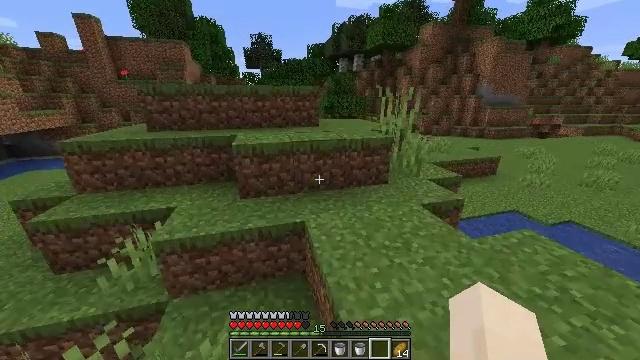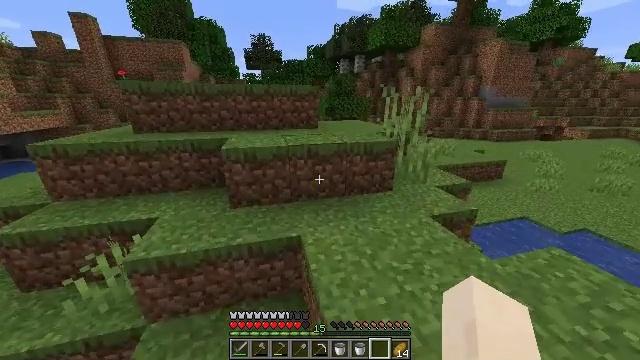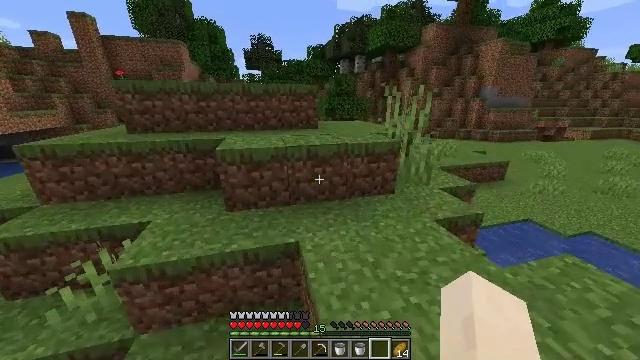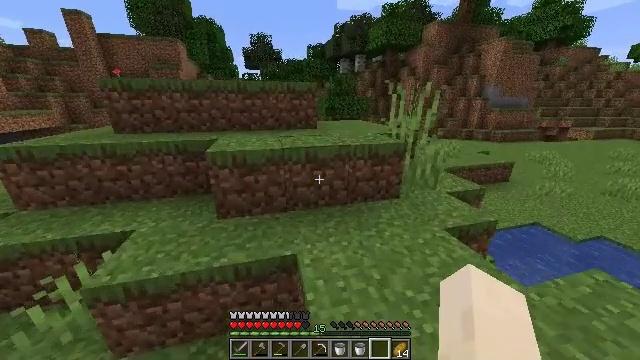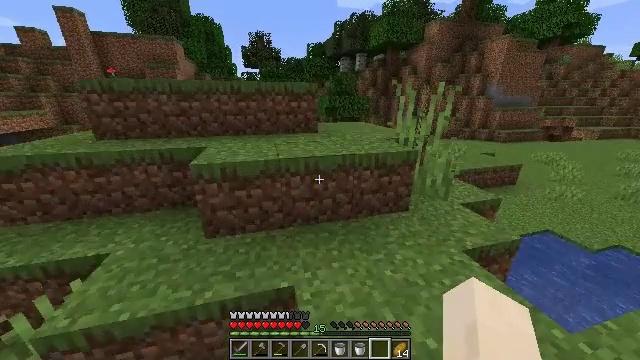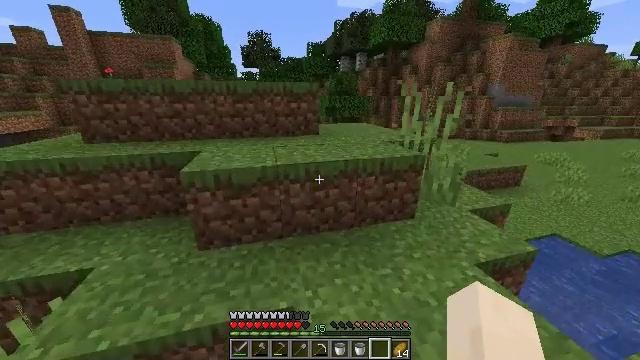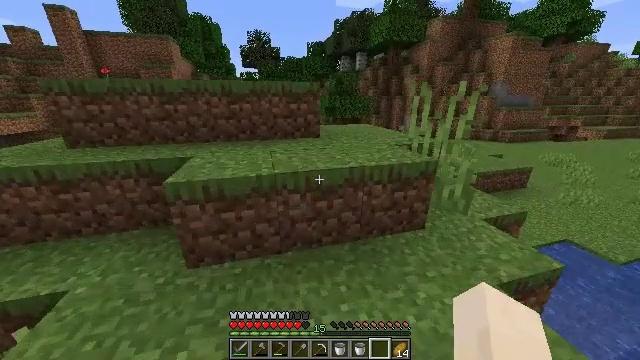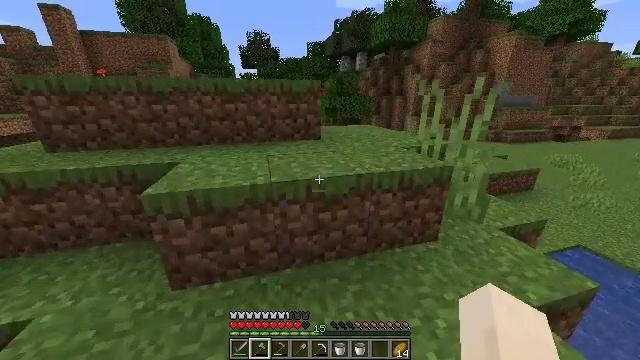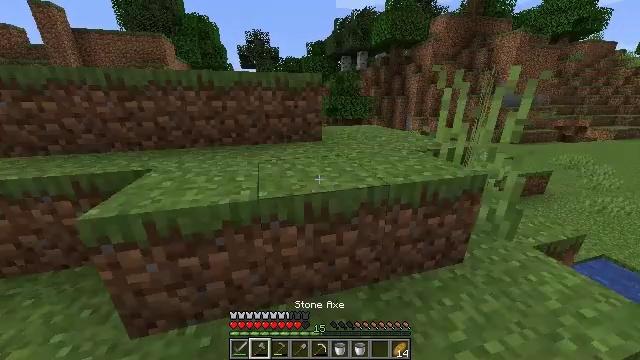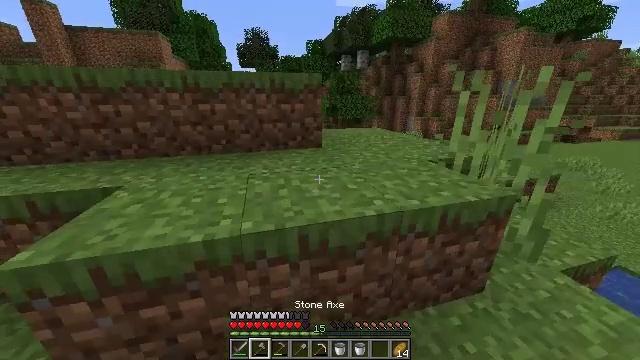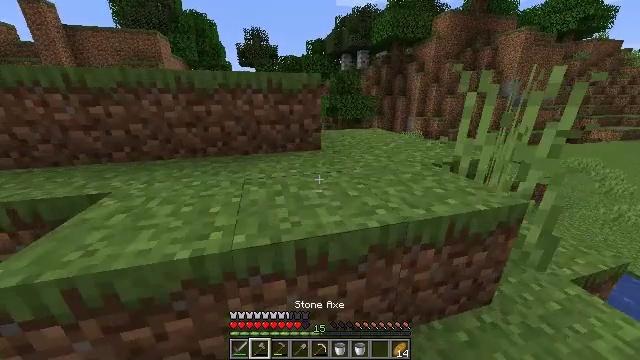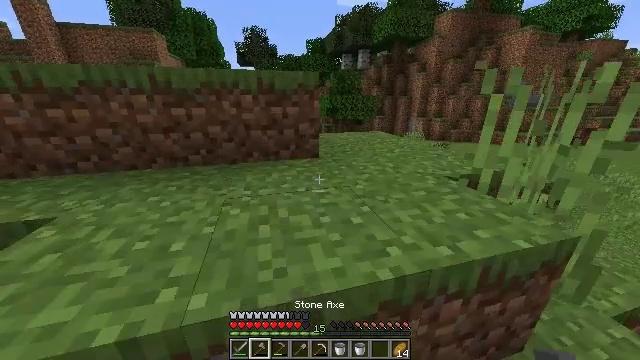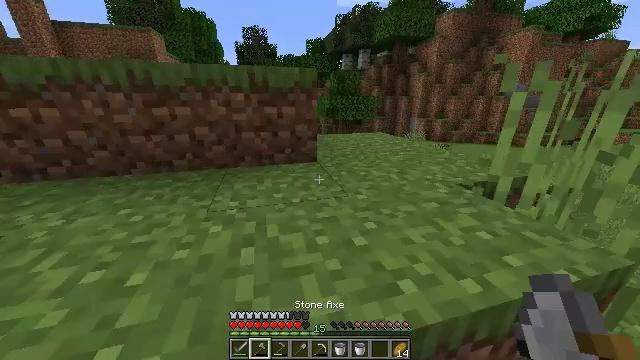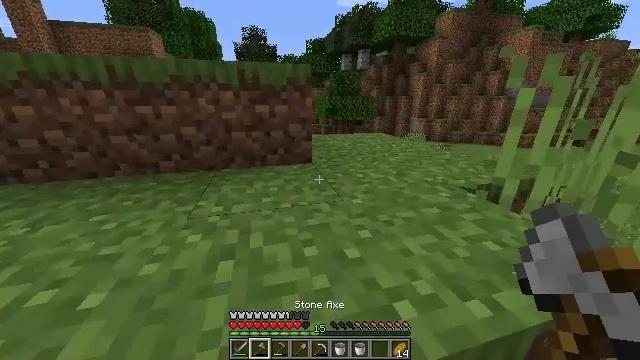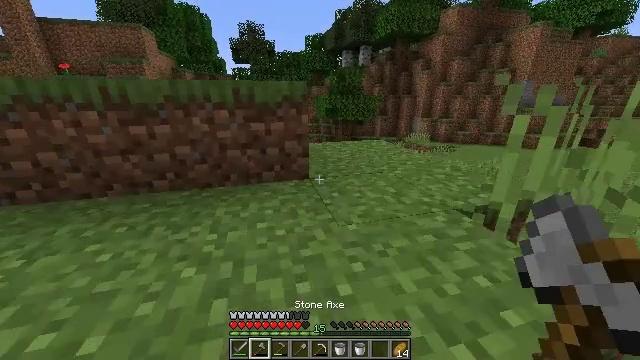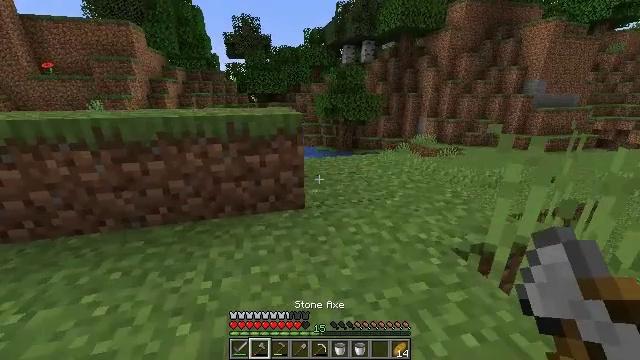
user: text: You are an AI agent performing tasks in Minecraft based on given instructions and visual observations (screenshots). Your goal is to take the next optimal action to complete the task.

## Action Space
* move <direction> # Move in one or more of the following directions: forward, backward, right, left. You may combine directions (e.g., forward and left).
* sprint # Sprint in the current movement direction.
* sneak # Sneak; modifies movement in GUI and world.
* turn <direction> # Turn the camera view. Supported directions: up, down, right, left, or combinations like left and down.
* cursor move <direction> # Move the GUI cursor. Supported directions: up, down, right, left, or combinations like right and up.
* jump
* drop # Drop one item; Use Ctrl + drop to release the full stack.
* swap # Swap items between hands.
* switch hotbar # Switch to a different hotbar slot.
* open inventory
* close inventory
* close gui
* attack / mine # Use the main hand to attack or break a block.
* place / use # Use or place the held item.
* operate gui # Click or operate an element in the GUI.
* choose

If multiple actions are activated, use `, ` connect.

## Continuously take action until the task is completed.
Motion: motion action
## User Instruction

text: Collect oak log for crafting.
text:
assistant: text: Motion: move forward
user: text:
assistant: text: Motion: move forward
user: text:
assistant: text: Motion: move forward
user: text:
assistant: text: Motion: move forward
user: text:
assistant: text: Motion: move forward
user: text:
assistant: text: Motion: move forward
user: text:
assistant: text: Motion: move forward, switch to hotbar 2
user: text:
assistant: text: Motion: move forward, switch to hotbar 2
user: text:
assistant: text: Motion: move forward, switch to hotbar 2
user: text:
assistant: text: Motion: move forward, switch to hotbar 2
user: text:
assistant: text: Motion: move forward
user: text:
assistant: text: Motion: move forward
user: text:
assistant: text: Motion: move forward
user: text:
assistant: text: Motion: move forward, jump
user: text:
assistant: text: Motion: move forward, jump
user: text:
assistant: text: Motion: move forward, jump
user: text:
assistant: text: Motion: move forward, jump
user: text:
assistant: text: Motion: move forward
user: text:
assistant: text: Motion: move forward
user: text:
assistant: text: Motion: move forward
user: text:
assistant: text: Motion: move forward, turn left
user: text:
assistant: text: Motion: move forward, sprint
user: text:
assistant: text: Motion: move forward, sprint
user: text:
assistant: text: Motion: move forward, sprint
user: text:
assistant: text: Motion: move forward, sprint
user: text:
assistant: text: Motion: move forward, sprint
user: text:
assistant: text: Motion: move forward, sprint
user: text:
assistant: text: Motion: move forward, sprint
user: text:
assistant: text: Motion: move forward, sprint
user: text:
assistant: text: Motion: move forward